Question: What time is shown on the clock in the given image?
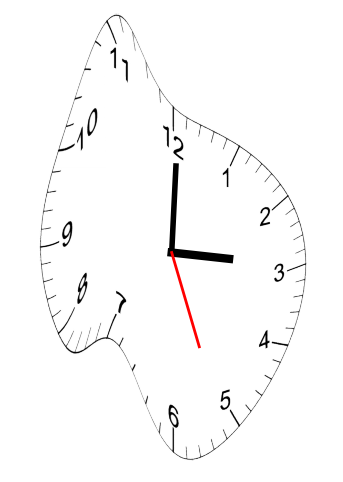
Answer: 03:00:26